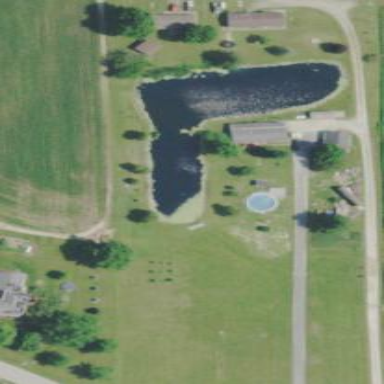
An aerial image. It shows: Pond with natural water.